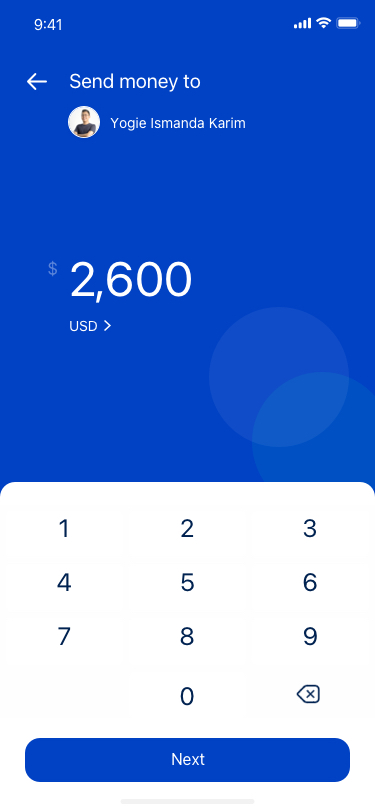
Text in this UI design:
Yogie Ismanda Karim
Send money to
2,600
$
USD
0
9
8
7
6
5
4
3
2
1